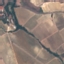
Land use / land cover class: PermanentCrop